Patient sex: F
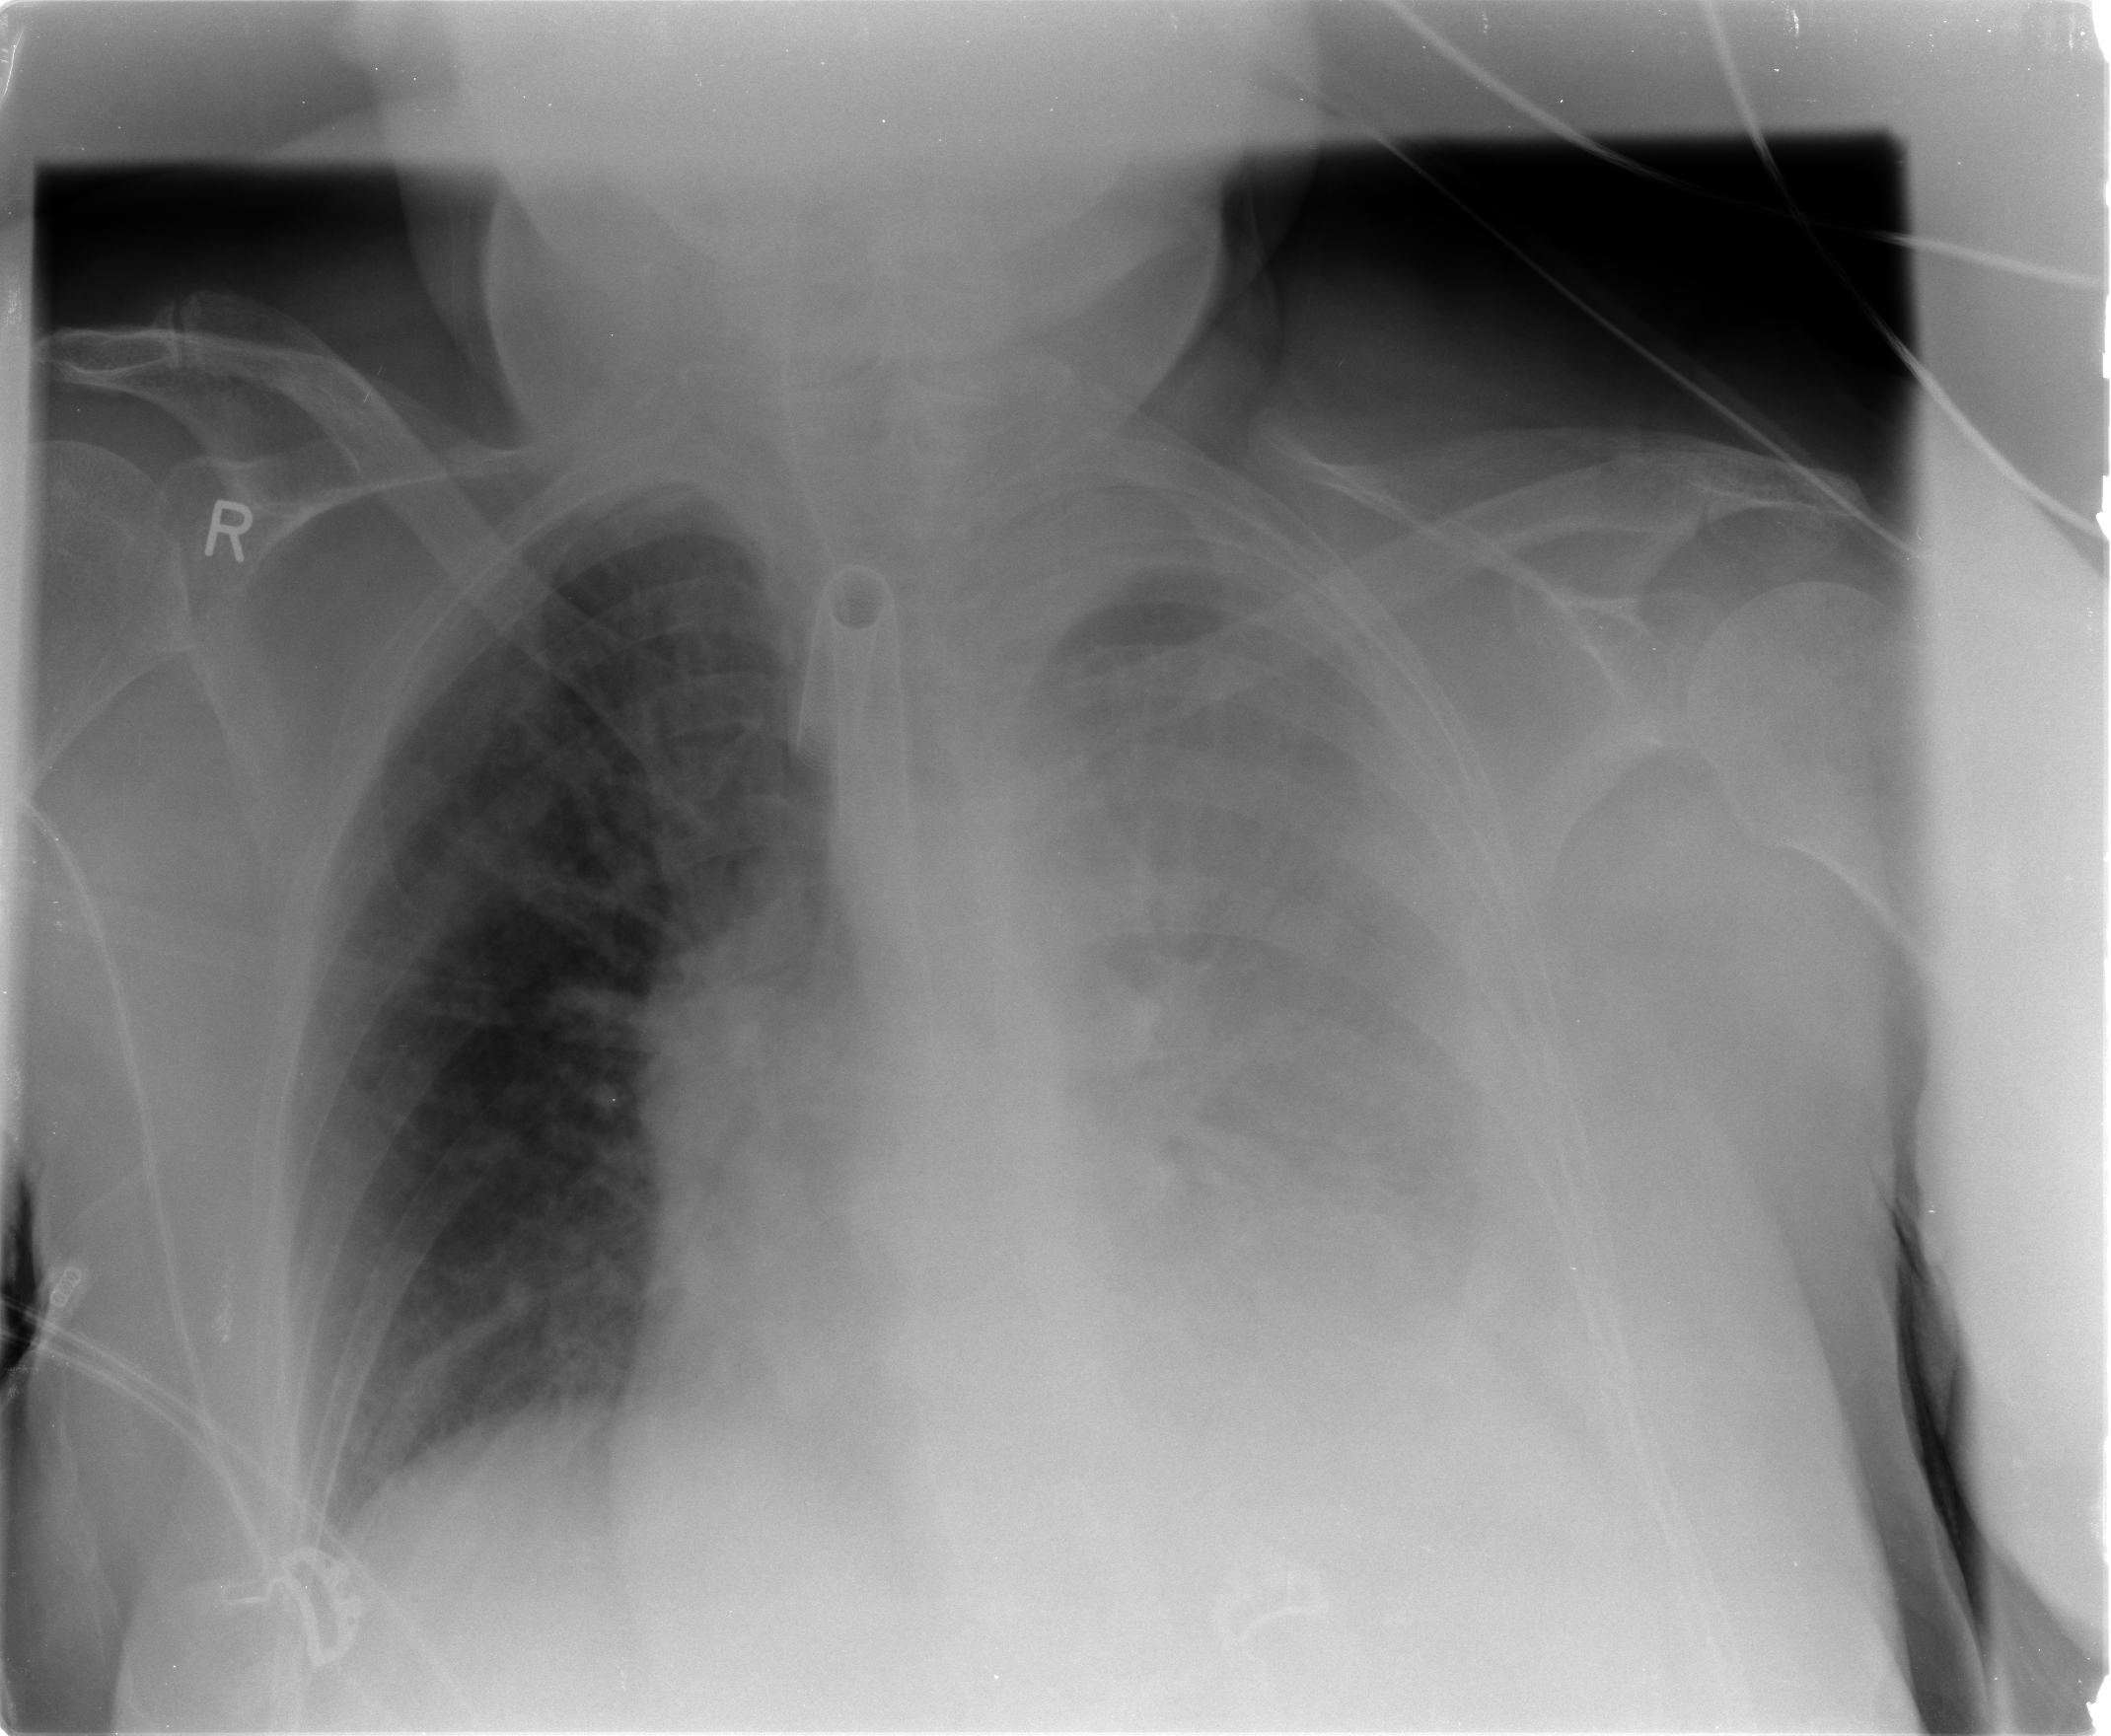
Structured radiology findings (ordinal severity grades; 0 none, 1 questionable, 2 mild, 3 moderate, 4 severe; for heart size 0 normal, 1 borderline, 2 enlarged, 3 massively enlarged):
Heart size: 2
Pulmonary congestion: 1
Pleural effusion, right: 0
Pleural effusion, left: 3
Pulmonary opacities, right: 0
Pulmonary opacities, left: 2
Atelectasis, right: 0
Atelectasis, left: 3